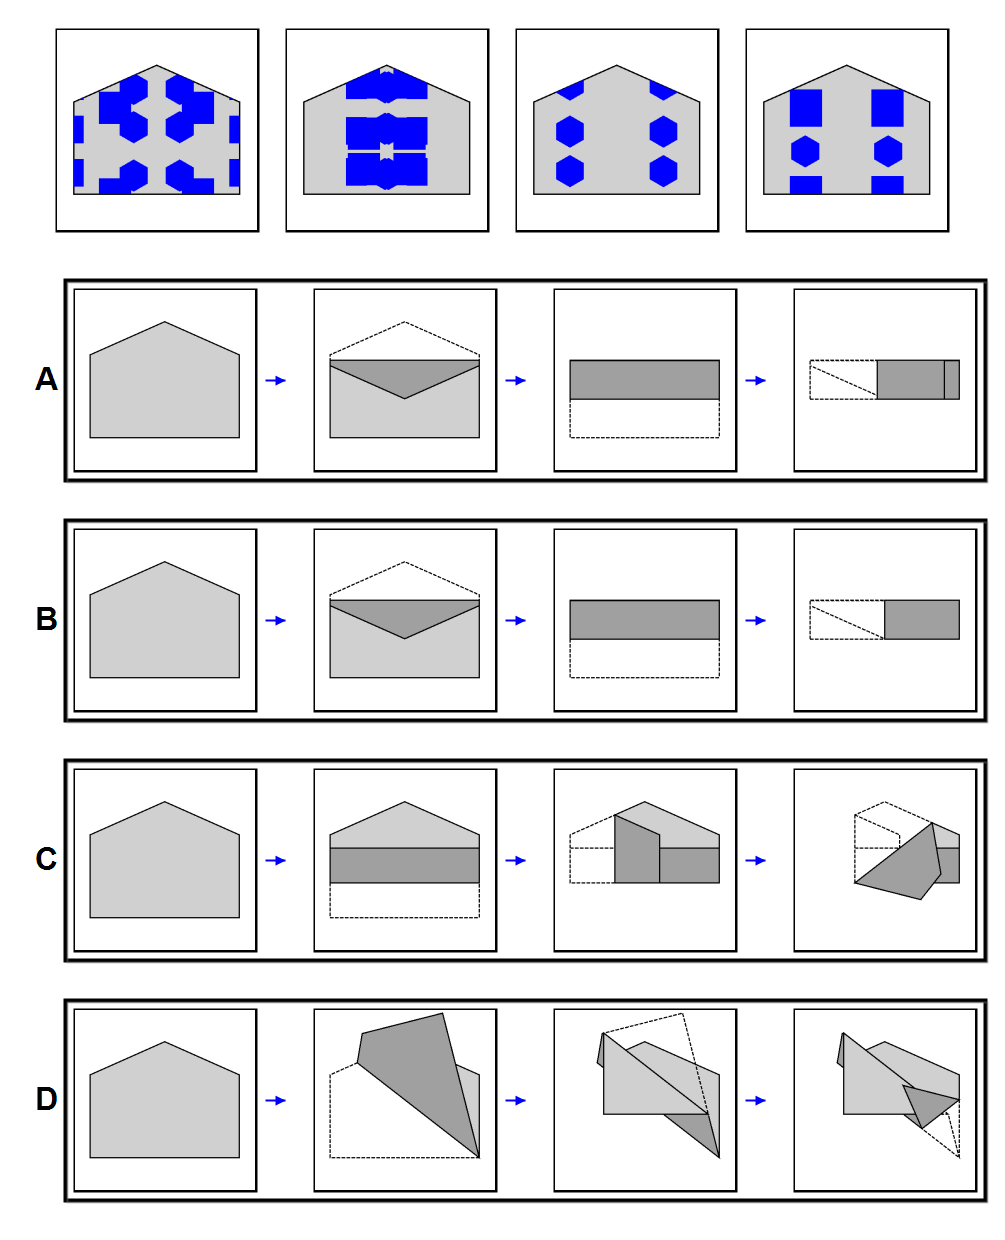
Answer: B